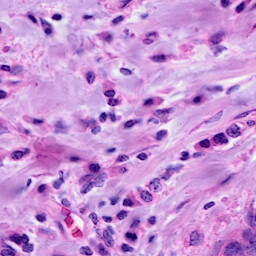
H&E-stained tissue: Breast